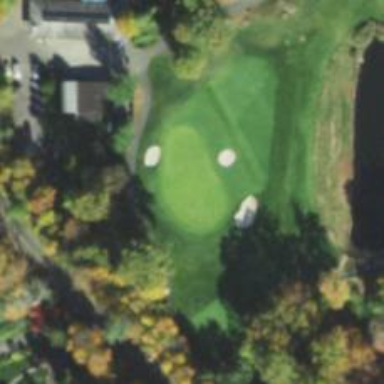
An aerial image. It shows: Golf hole.